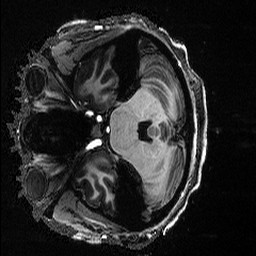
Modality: T1w
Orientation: axial
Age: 40
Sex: female
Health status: healthy